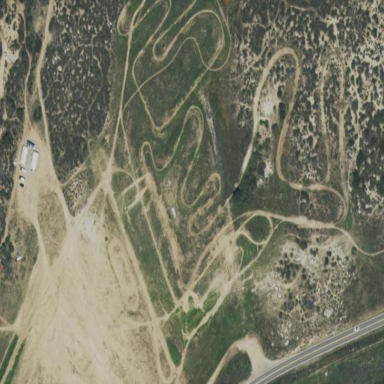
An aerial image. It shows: Motocross raceway for thrilling motocross sports.